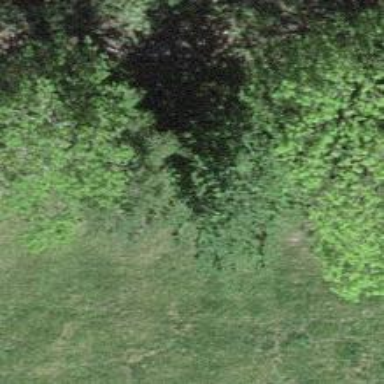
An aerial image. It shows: Deciduous broadleaved tree.